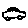
Label: car